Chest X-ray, PA view. Patient: 61 years old, sex F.
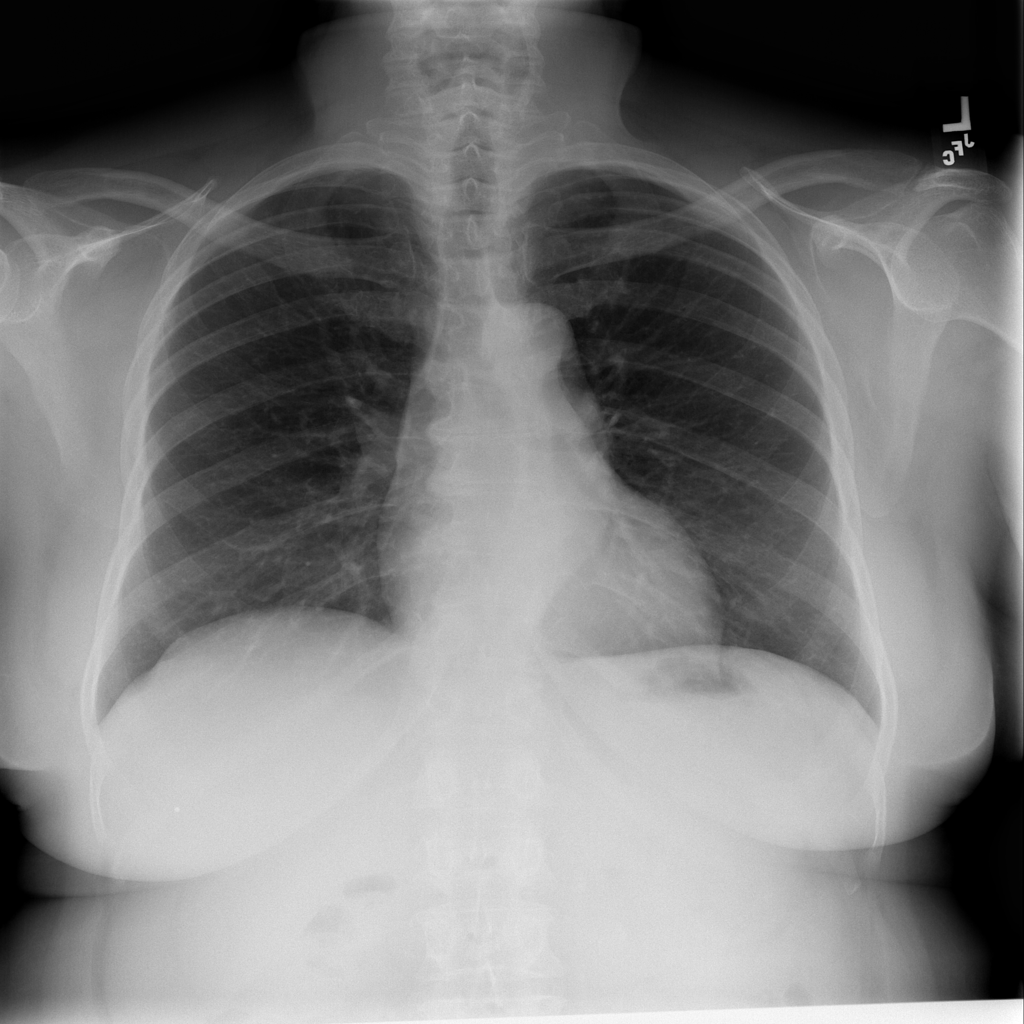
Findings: No Finding